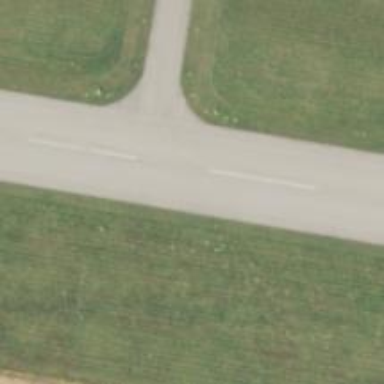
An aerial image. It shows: Image of taxiway at airport.